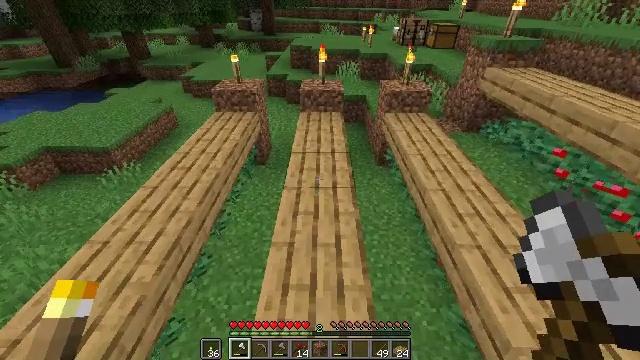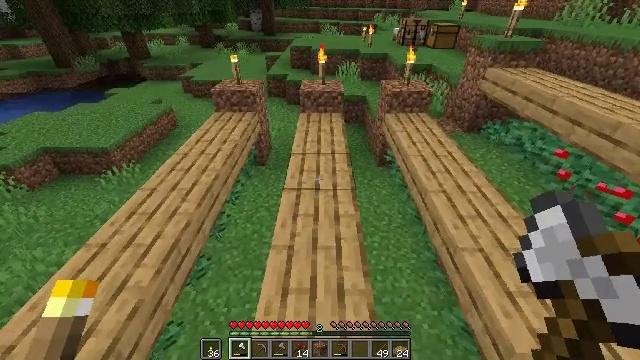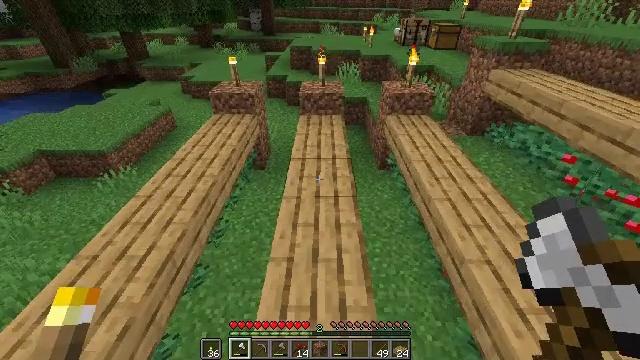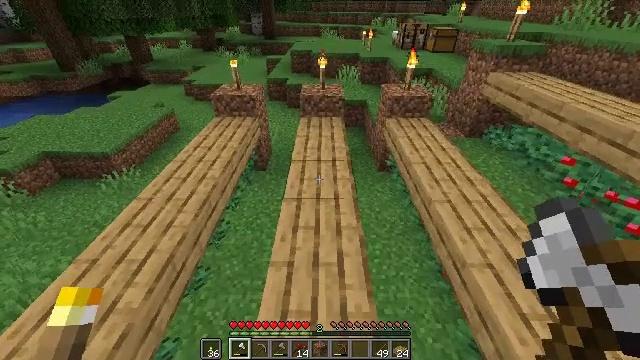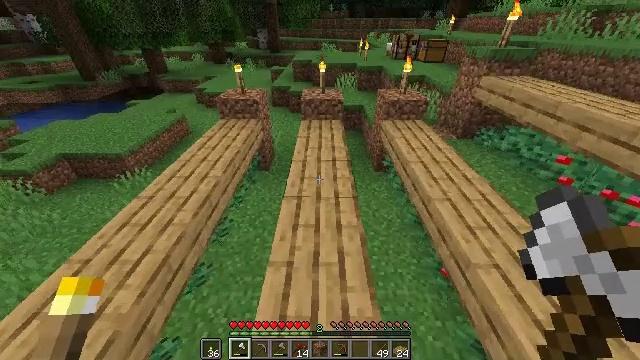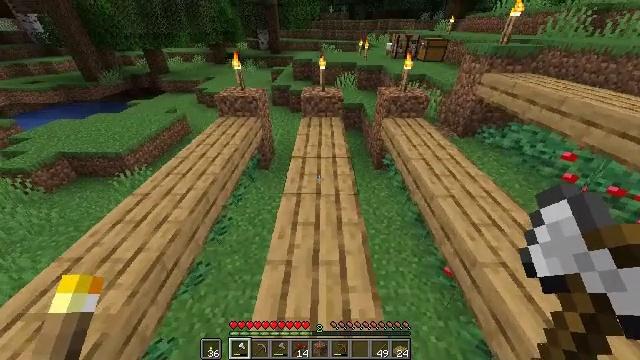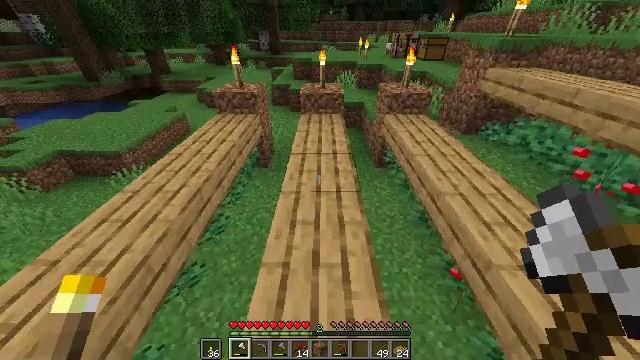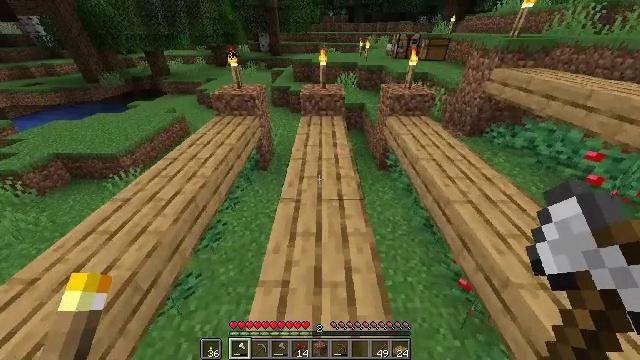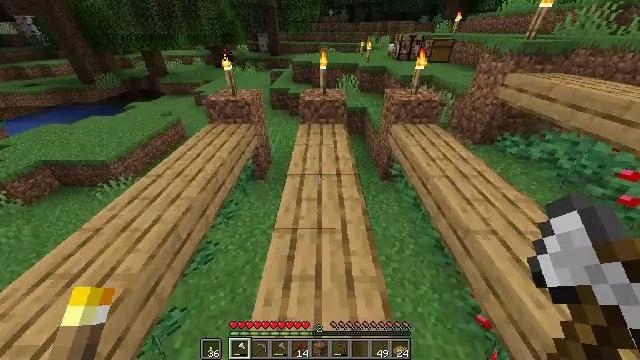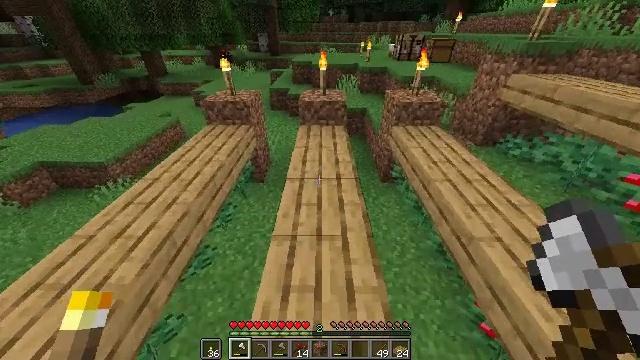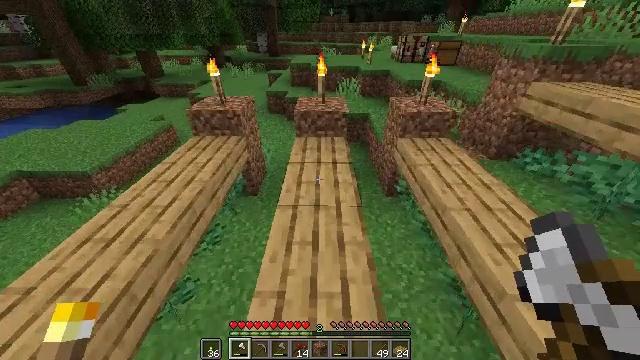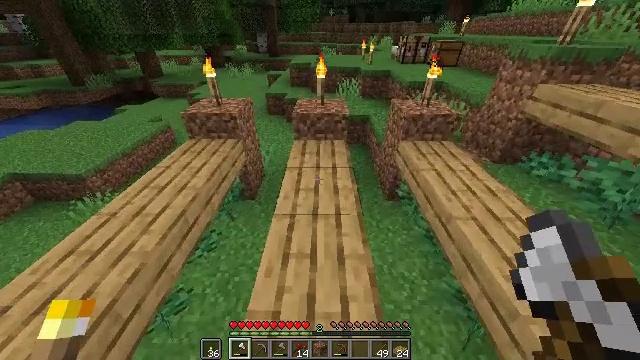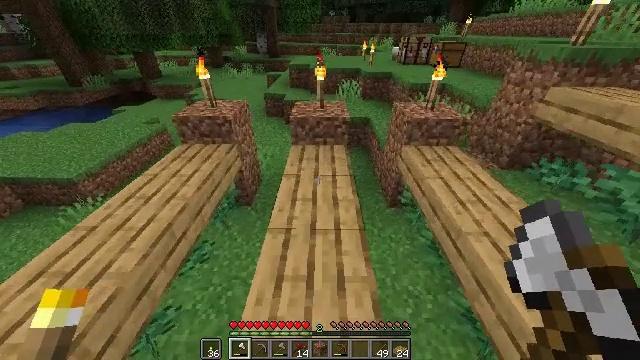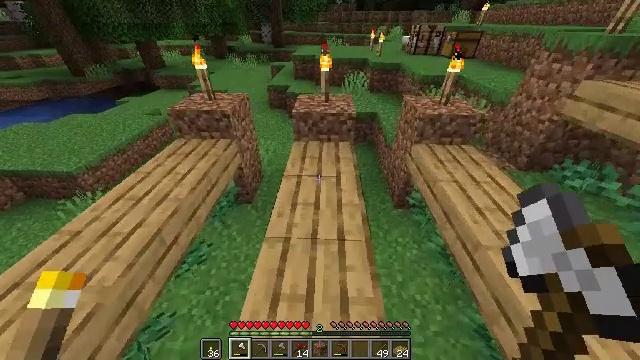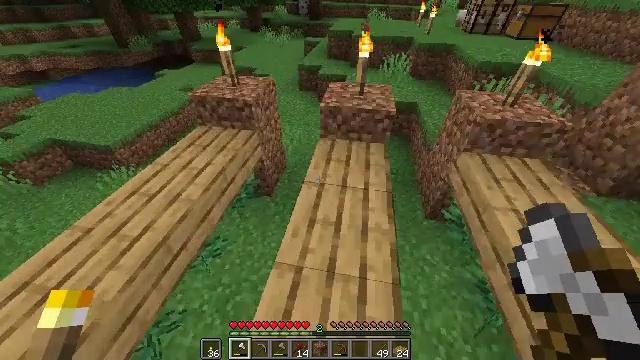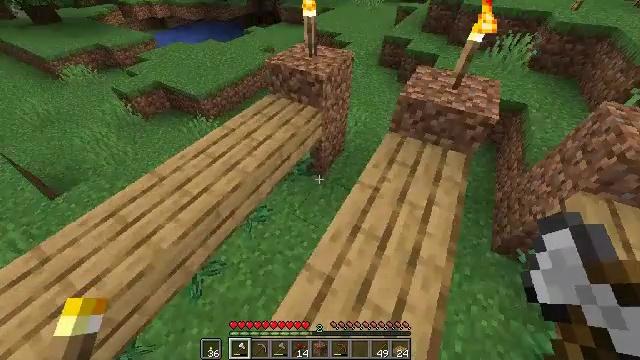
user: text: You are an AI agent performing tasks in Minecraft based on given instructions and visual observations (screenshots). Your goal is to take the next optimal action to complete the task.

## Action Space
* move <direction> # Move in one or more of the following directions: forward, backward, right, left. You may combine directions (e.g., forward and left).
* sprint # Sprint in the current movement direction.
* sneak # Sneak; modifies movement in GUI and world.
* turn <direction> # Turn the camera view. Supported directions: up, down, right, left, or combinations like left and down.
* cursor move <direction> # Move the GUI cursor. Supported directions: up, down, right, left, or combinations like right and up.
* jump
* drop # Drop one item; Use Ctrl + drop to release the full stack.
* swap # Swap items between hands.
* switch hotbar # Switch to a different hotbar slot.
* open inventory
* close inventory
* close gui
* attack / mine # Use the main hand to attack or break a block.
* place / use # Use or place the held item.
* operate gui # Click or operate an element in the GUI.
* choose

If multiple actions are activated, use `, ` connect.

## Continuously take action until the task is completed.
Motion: motion action
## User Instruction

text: Gather sweet berries from the bush.
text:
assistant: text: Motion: no_op
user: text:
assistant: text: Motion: move forward
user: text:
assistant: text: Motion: move forward
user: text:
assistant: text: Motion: move forward
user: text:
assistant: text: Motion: move forward
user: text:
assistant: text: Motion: move forward
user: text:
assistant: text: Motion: move forward
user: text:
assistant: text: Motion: move forward
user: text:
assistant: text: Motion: move forward
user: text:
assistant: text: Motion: move forward
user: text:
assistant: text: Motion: move forward
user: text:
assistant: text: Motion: move forward
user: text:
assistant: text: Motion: move forward, turn left and down
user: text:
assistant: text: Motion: move forward, turn left and down
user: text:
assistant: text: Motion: move forward, turn left and down
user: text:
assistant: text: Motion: move forward, turn left and down
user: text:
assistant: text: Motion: move forward, turn left and down
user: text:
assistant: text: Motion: move forward, turn left and down, jump
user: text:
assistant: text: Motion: move forward, turn left and down, jump
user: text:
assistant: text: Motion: move forward, turn left and down, jump
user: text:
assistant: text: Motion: move forward, turn left and down, jump
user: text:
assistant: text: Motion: move forward, turn left and down
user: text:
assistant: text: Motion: move forward, turn down
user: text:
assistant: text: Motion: no_op
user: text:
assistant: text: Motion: no_op
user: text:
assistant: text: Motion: no_op
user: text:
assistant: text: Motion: no_op
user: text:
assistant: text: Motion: no_op
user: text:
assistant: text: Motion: no_op
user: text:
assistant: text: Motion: no_op